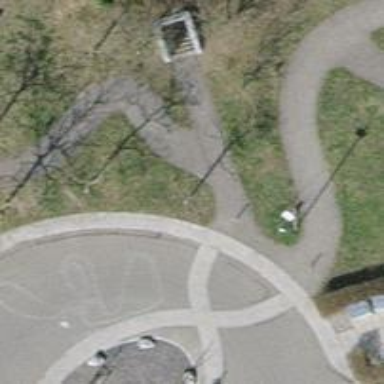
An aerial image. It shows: Bollard.